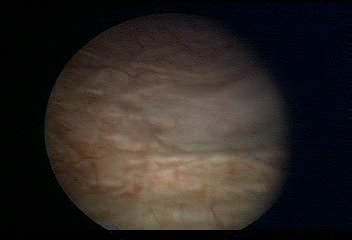
Modality: WLC
Class: Normal mucosa
Bladder cancer association: No